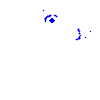
Particle: electron